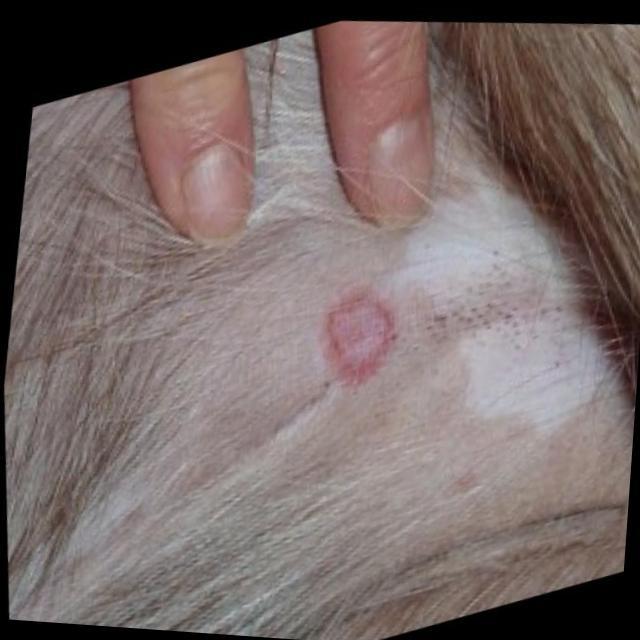
Canine ringworm (Dermatophytosis) — fungal infection caused by Microsporum or Trichophyton. Presents with circular alopecia, scaling, crusting, and broken hairs.